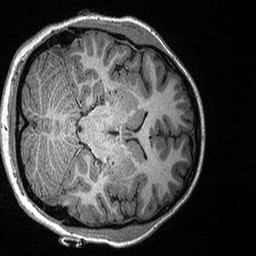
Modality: T1w
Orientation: axial
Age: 24
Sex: female
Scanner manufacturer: siemens
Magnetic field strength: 3 T
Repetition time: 2.3 s
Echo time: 0.00298 s